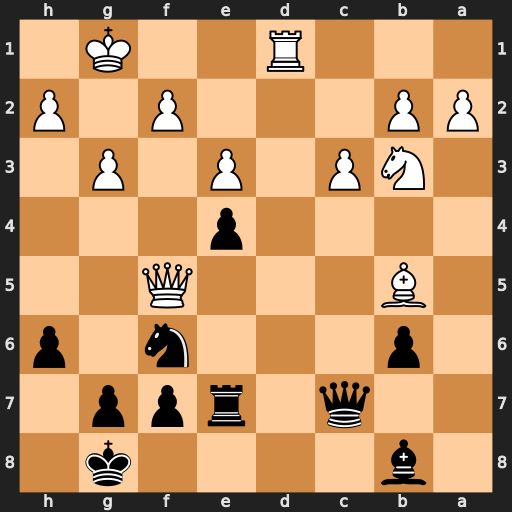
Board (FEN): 1b4k1/2q1rpp1/1p3n1p/1B3Q2/4p3/1NP1P1P1/PP3P1P/3R2K1
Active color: b
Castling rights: -
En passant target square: -
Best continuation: Re5 Qf4 Rxb5 Qxc7 Bxc7